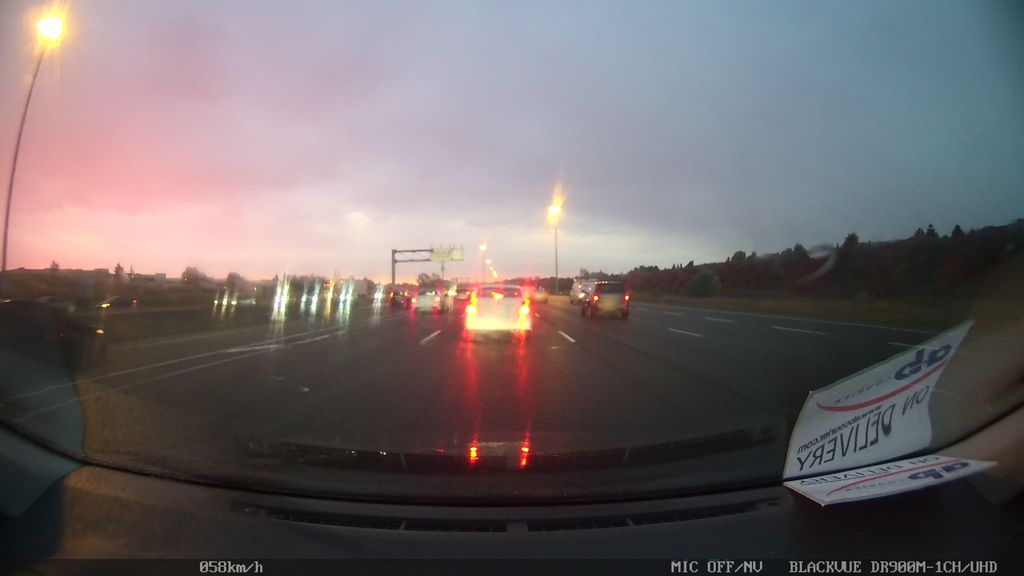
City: toronto